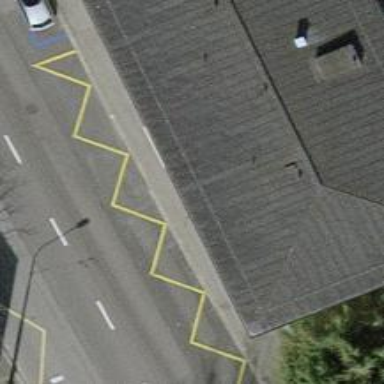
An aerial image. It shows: Bus stop with platform for public transport.